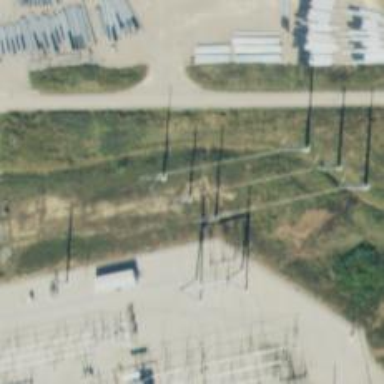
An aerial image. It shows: Triple tower power structure.